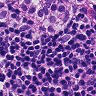
Metastatic tissue present: yes